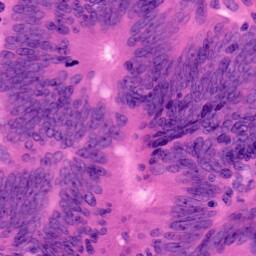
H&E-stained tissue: Colon